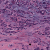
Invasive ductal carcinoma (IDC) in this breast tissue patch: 1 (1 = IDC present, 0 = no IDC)